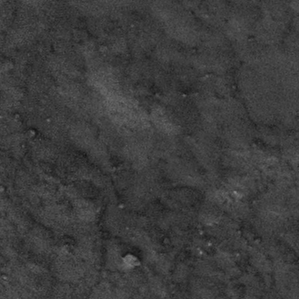
Label: frost